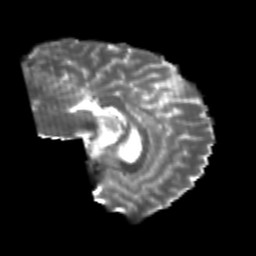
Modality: T2w
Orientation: sagittal
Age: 23
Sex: male
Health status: healthy
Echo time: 0.074 s